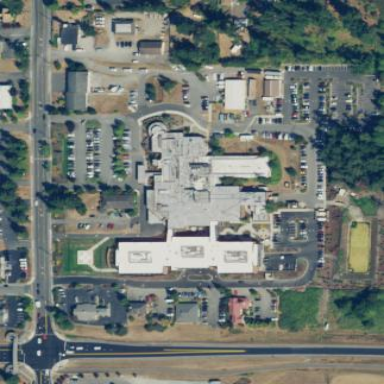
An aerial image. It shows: Hospital building.